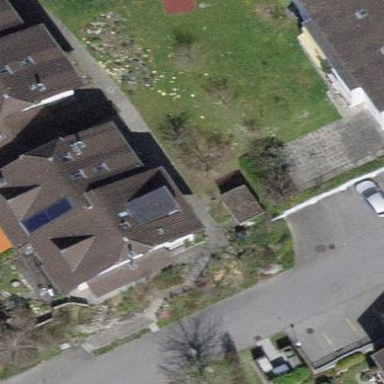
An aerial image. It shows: Semi-detached house.